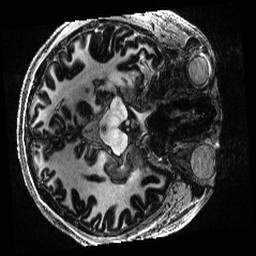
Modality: T1w
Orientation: axial
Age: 28
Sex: male
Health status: healthy
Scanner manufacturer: siemens
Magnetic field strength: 7 T
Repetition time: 4.3 s
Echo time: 0.00227 s